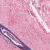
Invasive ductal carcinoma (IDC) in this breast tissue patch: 0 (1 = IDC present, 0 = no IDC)